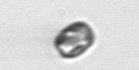
Label: Thalassiosira